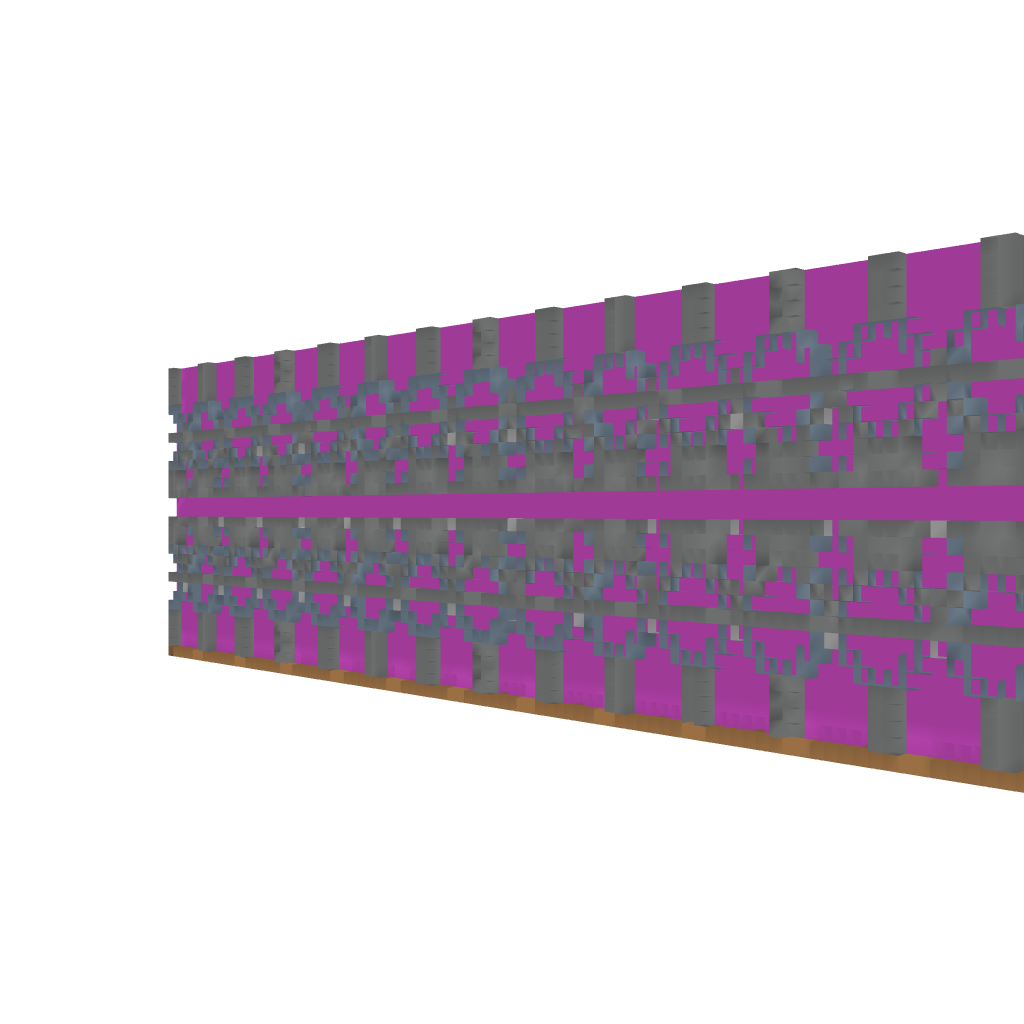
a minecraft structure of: The wall...